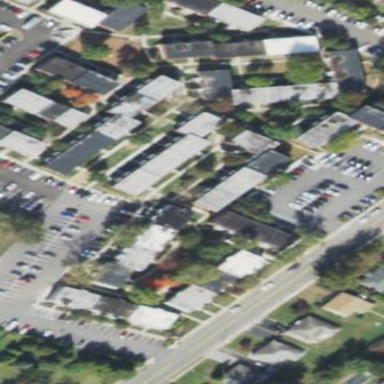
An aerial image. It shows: Area zoned for residential use with apartment buildings.